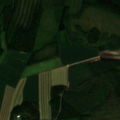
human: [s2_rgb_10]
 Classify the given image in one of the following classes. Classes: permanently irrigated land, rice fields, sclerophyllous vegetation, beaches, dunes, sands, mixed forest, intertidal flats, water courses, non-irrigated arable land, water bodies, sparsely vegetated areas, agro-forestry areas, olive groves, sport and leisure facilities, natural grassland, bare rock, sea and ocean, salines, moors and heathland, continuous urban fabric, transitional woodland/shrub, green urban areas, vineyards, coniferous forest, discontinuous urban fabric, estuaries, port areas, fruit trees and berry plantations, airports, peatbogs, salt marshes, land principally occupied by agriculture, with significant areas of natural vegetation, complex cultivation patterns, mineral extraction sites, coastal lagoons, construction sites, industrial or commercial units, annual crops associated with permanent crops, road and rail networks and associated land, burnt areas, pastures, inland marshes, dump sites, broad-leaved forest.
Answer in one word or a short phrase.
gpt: non-irrigated arable land, coniferous forest, mixed forest, transitional woodland/shrub